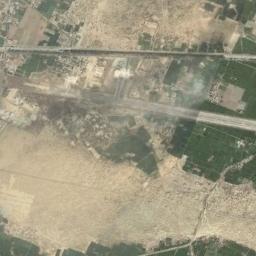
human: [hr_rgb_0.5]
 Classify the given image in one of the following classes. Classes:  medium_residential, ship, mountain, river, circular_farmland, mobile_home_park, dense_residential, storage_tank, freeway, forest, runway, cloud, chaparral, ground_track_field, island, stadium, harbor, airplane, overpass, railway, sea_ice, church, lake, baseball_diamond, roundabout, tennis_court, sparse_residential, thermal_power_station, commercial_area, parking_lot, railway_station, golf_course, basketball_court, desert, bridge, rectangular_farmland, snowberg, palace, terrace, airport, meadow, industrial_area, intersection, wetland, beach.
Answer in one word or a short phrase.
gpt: airport